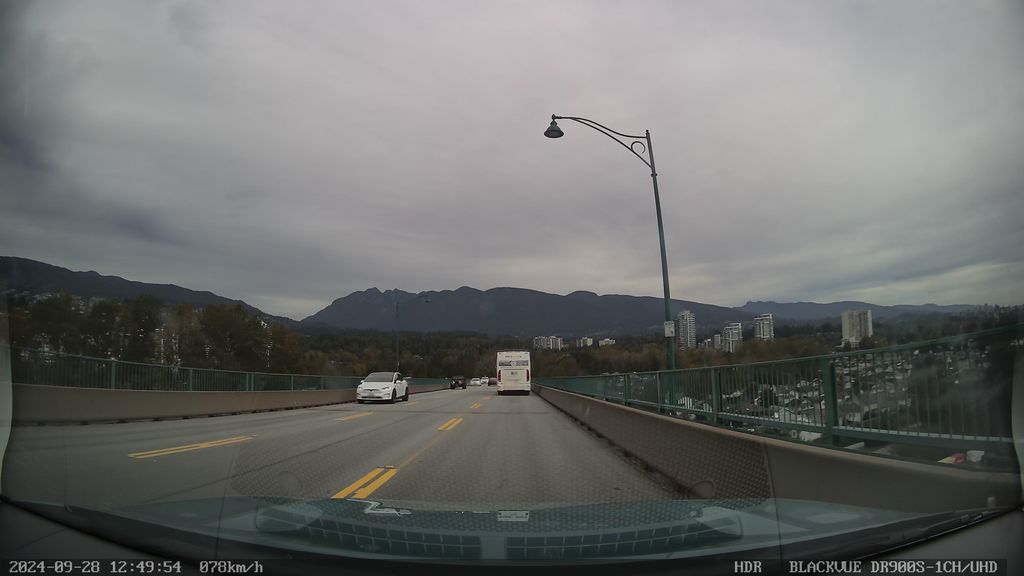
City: vancouver